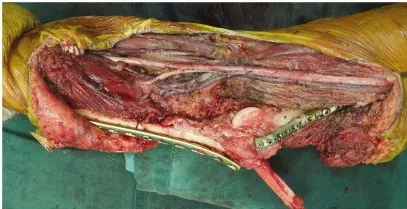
Intraoperative photographs showing the frozen autograft technique. The frozen autograft was fixed in situ with plates (d).
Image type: medical_photograph (other_medical_photograph)